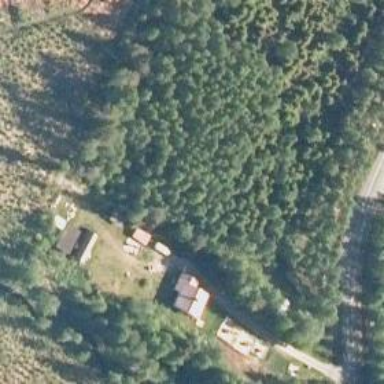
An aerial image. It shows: Farmyard area.